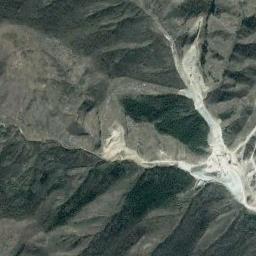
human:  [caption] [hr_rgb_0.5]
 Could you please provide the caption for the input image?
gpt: The mountains are winding and undulating .

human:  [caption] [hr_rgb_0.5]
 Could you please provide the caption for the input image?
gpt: The mountain is full of green plants with lines of bare land .

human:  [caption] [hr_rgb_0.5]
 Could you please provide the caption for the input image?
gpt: Seventy percent of the area on this mountain is bare orange-red land .

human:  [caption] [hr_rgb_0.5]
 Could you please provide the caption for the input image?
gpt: The folded mountain consists of some ridges and valleys and its rocks are dark gray .

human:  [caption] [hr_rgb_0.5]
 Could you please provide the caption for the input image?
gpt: There are some ridges and a river on the gray mountain .